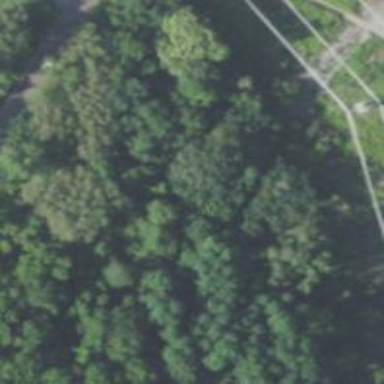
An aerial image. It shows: Disused railway.